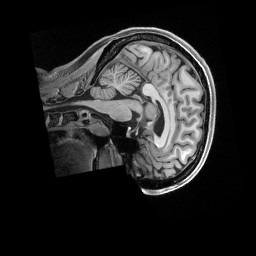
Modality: T1w
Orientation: sagittal
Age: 24
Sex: female
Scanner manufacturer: siemens
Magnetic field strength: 3 T
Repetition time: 2.5 s
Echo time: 0.00296 s